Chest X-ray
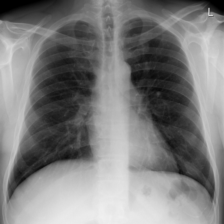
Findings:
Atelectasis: negative
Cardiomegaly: negative
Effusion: negative
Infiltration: negative
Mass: negative
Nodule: negative
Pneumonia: negative
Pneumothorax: negative
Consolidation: negative
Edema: negative
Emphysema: negative
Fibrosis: negative
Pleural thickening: negative
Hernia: negative